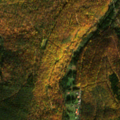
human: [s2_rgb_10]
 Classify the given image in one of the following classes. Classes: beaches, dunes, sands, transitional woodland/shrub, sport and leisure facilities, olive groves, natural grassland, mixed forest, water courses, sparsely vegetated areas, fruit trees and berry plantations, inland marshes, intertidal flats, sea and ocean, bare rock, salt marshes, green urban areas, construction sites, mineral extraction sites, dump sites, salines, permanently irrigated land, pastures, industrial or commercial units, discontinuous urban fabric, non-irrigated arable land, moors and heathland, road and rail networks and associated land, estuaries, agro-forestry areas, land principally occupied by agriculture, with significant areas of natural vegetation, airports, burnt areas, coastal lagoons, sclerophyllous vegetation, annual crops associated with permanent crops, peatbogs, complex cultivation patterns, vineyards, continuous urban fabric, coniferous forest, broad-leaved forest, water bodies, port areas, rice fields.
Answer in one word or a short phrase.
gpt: broad-leaved forest, coniferous forest, mixed forest